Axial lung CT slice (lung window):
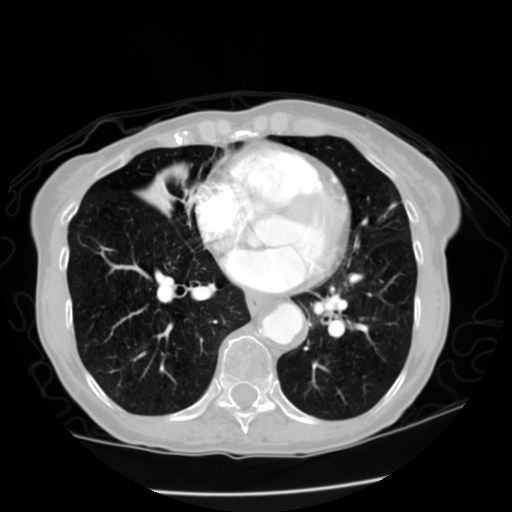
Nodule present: no